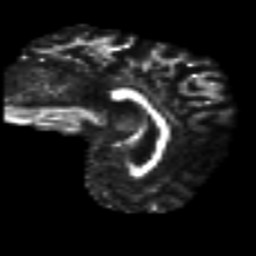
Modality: FA
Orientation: sagittal
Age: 42
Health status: ill
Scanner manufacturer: philips
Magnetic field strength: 3 T
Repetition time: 9 s
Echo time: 0.127 s